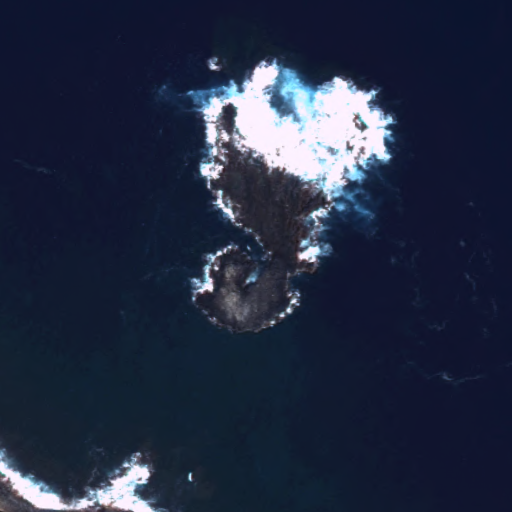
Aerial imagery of island in Hawaii named Papanuiokāne containing only unknown